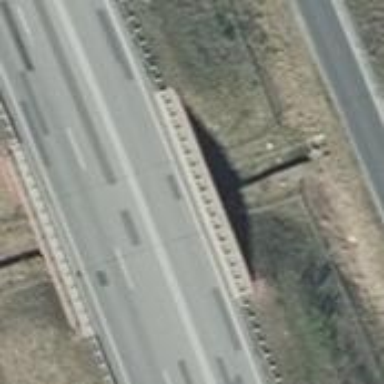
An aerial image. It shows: Motor road bridge with asphalt surface. The bridge is part of trunk highway.